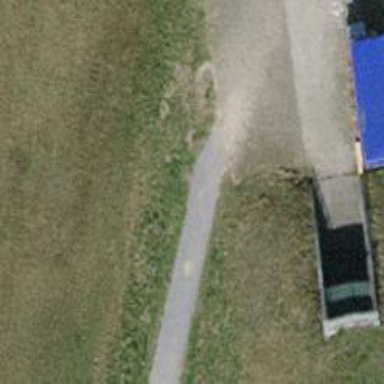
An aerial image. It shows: Path surfaced with fine gravel.